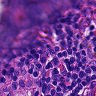
Metastatic tissue present: no